Question: I'm not very good at SQL queries. That's why I'm asking this question.
Here is a simple table I have created in sqlite.
For example I want to get "Location" names between Lattitude 8.1 to 8.5 && Longitude 80.4 to 81.5
How can I write a query to get those values? Please can someone write the query for me.
Thank you for your time......

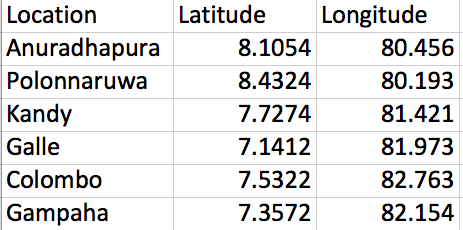
Answer: '''
SELECT Location
FROM tablename
WHERE Latitude BETWEEN 8.1 AND 8.5
AND Longitude BETWEEN 80.4 AND 81.5
'''